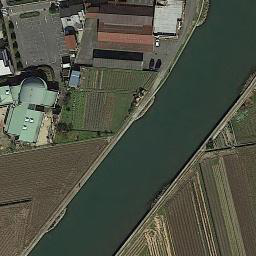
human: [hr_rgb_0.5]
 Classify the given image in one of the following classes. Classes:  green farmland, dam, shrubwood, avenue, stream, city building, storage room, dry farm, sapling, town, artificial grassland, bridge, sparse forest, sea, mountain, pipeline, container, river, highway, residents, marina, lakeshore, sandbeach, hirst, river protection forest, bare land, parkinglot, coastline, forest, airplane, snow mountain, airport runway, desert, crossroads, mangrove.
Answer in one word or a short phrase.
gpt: river